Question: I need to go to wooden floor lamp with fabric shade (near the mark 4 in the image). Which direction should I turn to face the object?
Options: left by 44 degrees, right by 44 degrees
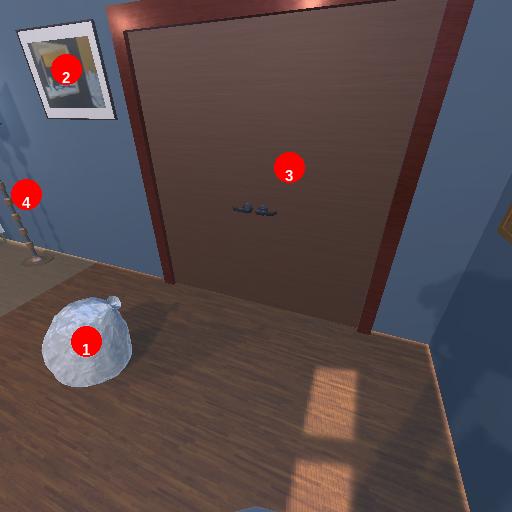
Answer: left by 44 degrees